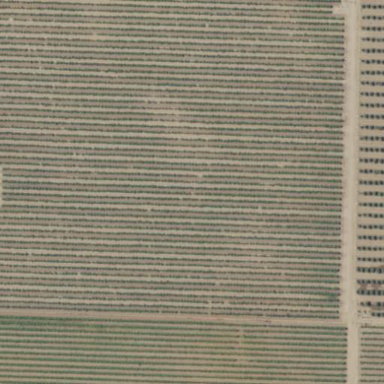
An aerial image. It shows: Vineyard where grapes are grown.